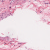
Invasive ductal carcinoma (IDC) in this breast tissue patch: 0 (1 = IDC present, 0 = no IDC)